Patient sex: M
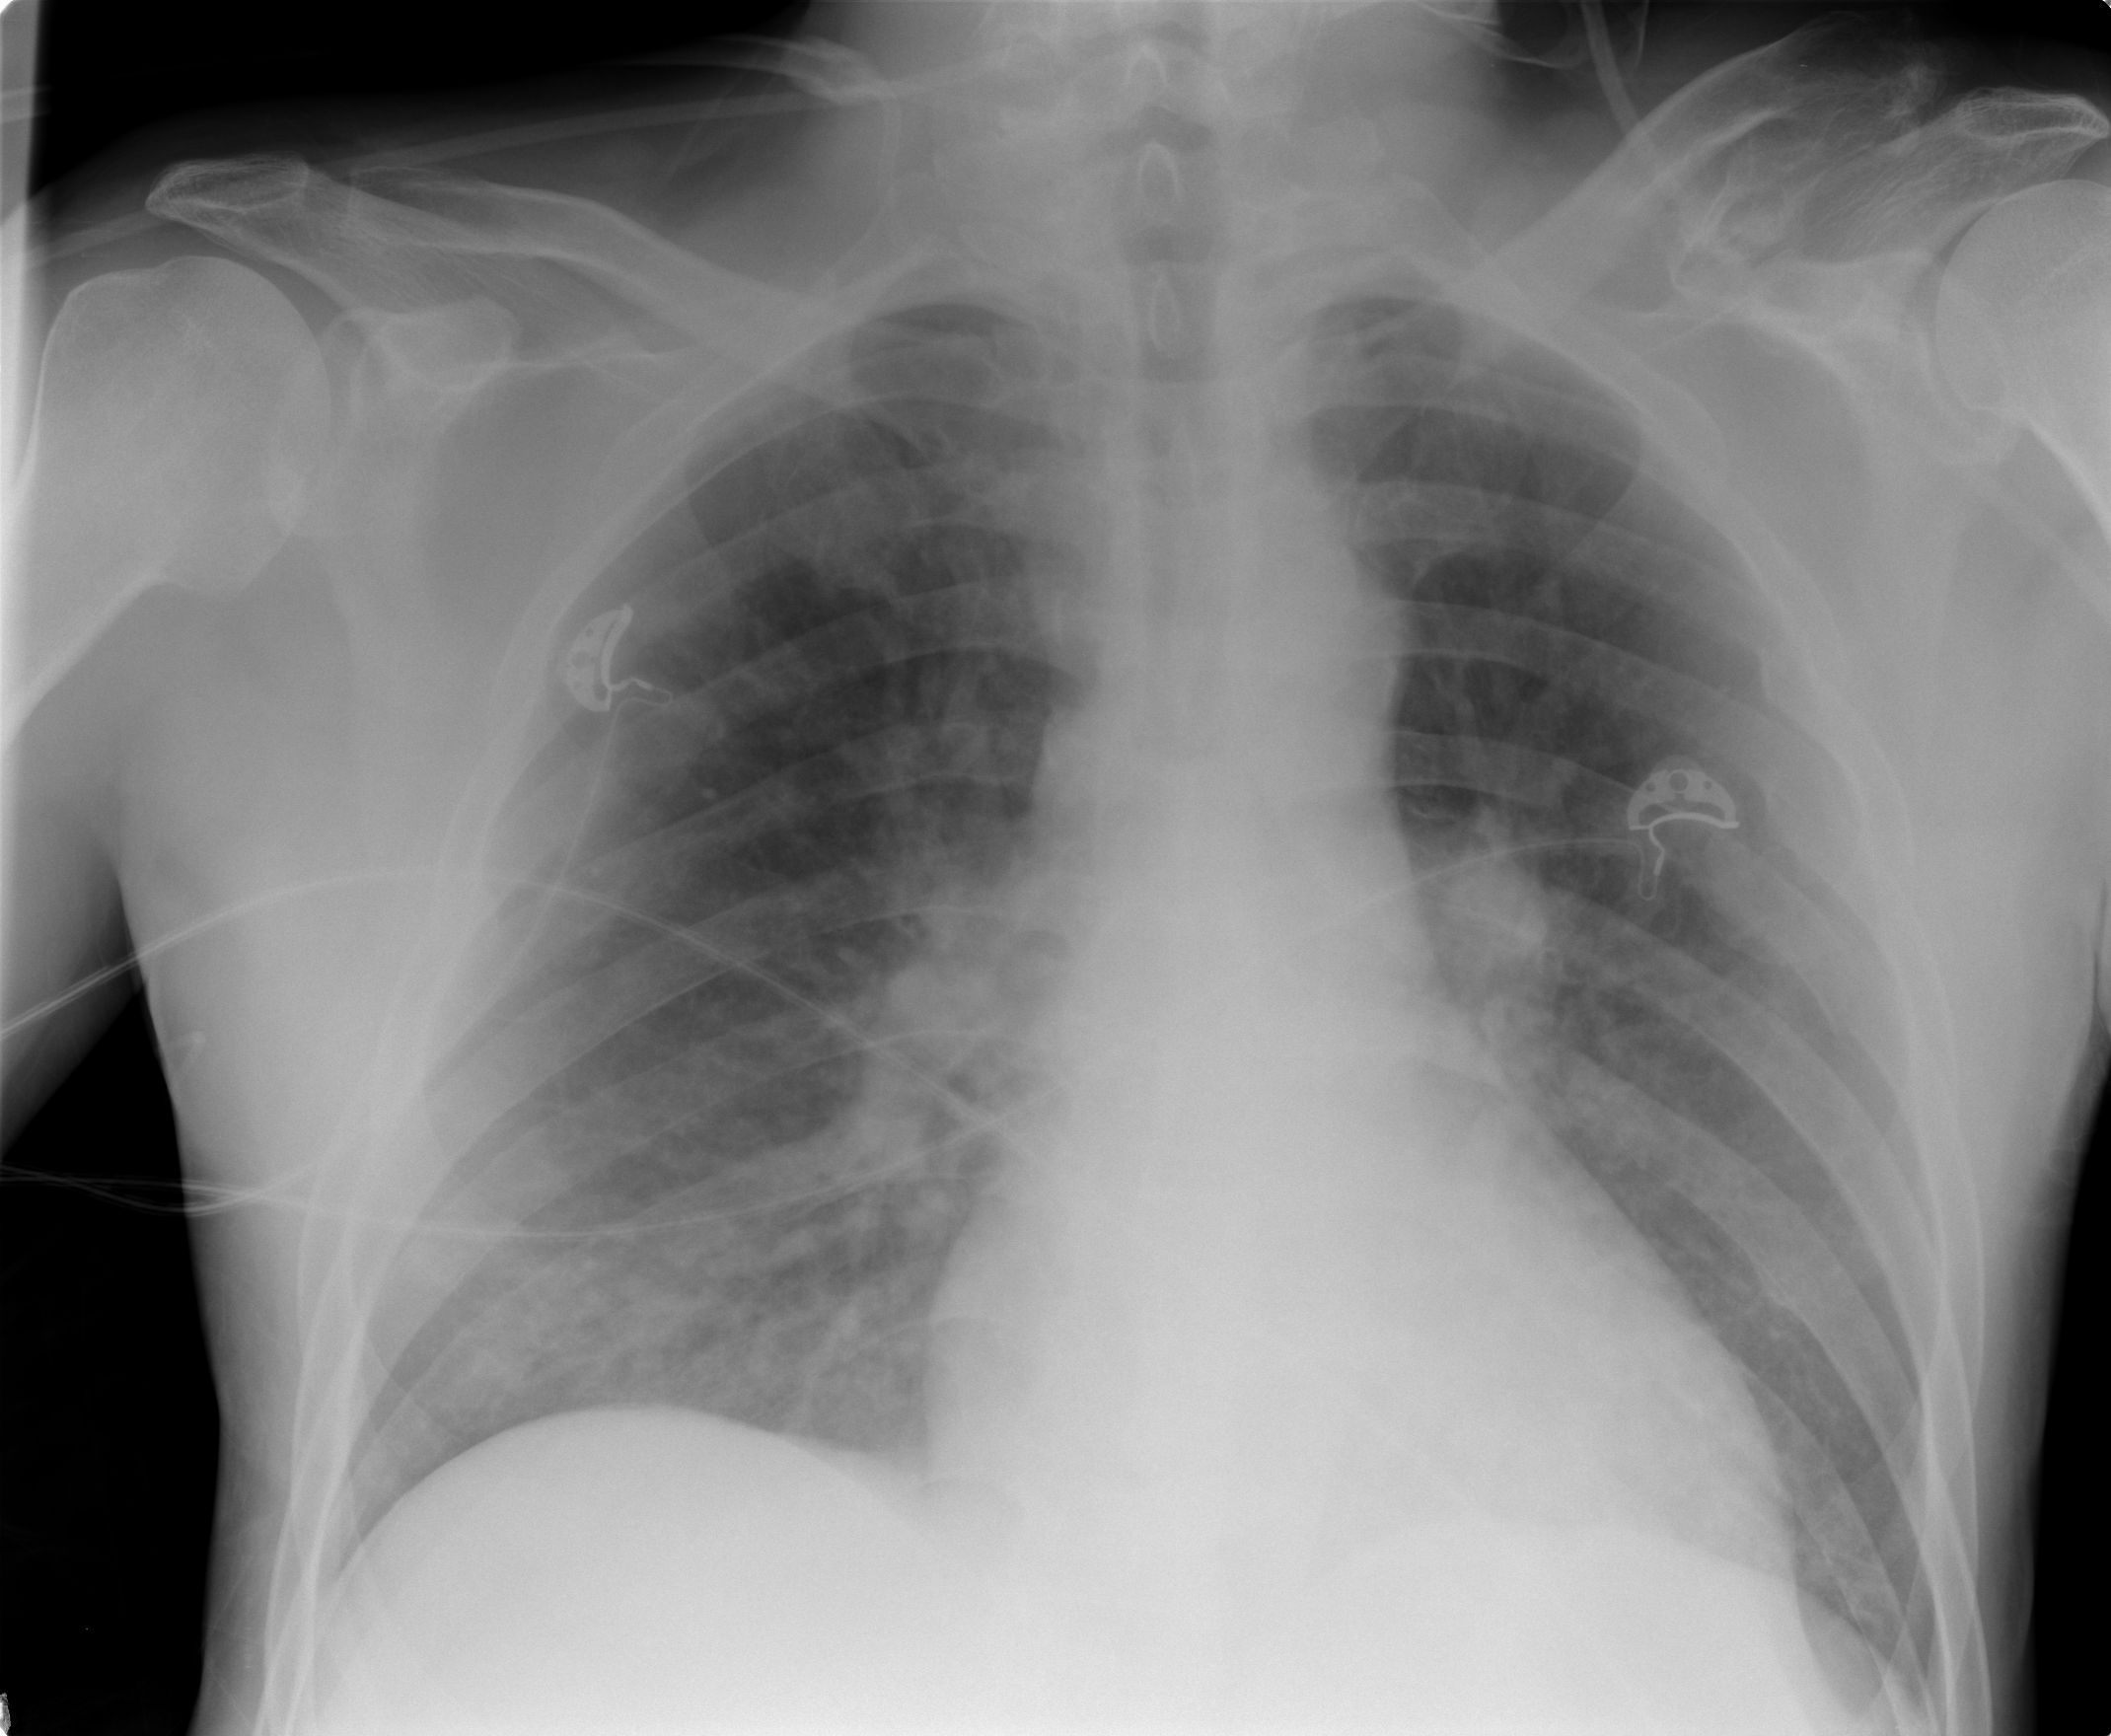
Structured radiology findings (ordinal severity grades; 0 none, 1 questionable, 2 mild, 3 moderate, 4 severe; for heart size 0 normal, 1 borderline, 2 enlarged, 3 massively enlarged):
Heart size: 0
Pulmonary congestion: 2
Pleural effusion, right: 0
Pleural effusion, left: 0
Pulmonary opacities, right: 1
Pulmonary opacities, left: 0
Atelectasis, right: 2
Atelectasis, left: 0